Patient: sex F, age 60
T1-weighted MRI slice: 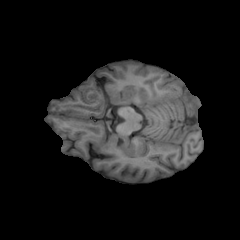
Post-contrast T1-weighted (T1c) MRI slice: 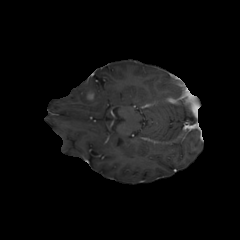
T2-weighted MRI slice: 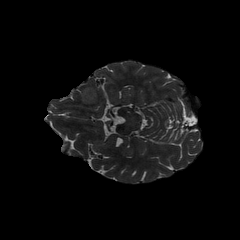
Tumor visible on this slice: yes
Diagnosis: Glioblastoma, IDH-wildtype
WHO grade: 4